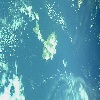
Label: water